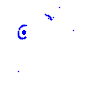
Particle: electron